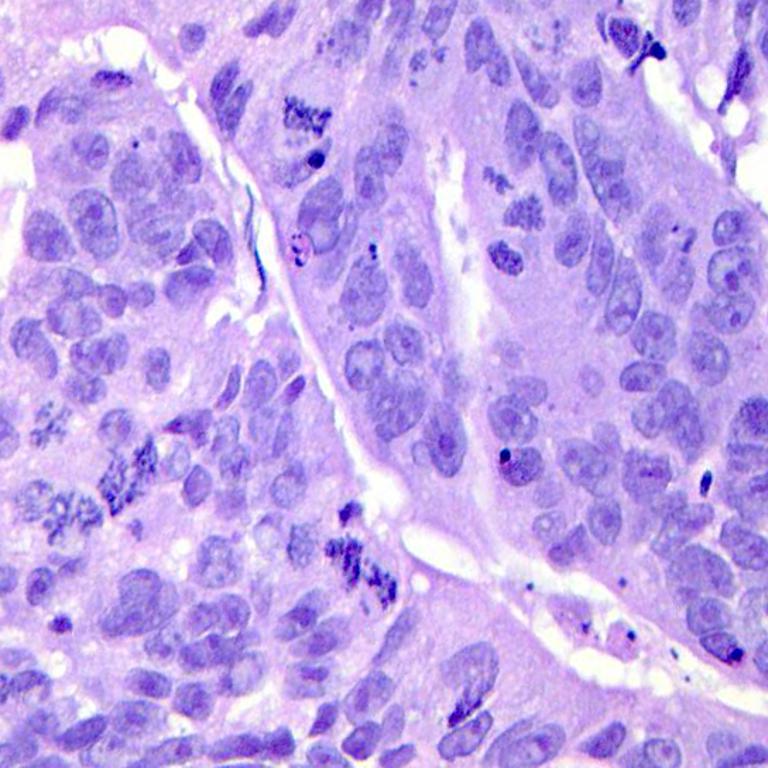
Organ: colon
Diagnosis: adenocarcinomas